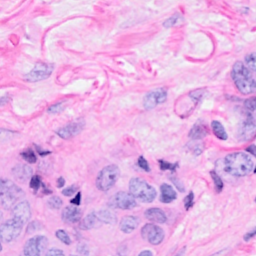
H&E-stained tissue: Breast